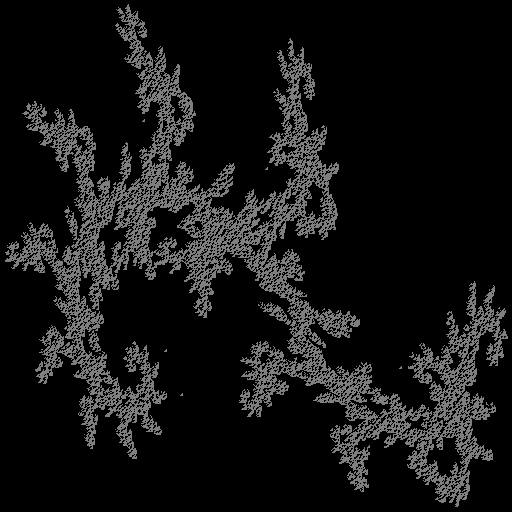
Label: greygoldenrod